九年级 · 组合几何学
如图, $\triangle A B C$ 中, $D 、 E 、 F$ 三点分别在 $A B 、 A C 、 B C$ 边上, 且有 $D E / / B C, E F / / A B$, $A D=2 B D$, 则 $\frac{C F}{C B}=（ ）$

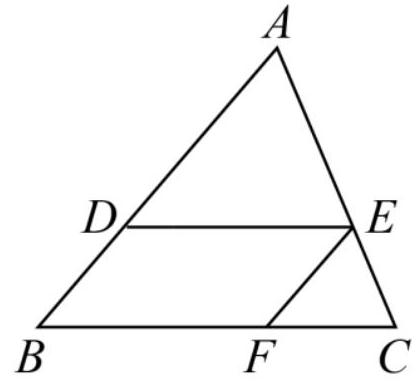
A. $\frac{1}{2}$
B. $\frac{1}{3}$
C. $\frac{1}{4}$
D. $\frac{2}{3}$

答案: B
解析: 先由 $A D=2 B D$, 求得 $B D: A B$ 的比, 再由 $D E / / B C$, 根据平行线分线段成比例定理,可得 $C E: A C=B D: A B$, 然后由 $E F / / A B$, 根据平行线分线段成比例定理, 可得 $C F: C B=C E$ : $A C$, 则可求得答案.

【详解】解: $\because A D=2 B D$,

$\therefore B D: A B=1: 3$,

$\because D E / / B C$,

$\therefore C E: A C=B D: A B=1: 3$,

$\because E F / / A B$,

$\therefore C F: C B=C E: A C=1: 3$.

故选: B.

【点睛】此题考查了平行线分线段成比例定理. 此题比较简单, 注意掌握比例线段的对应关系是解此题的关键.